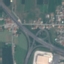
Land use / land cover: Highway